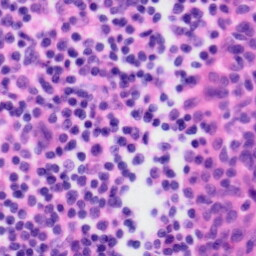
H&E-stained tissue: Tonsil